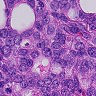
Metastatic tissue present: yes